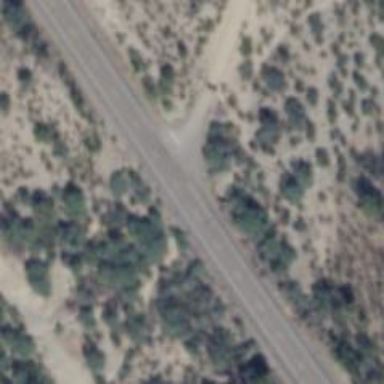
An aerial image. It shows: Asphalt road classified as trunk highway.